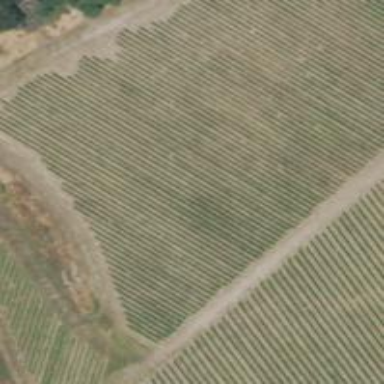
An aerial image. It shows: Vineyard where grapes are grown.